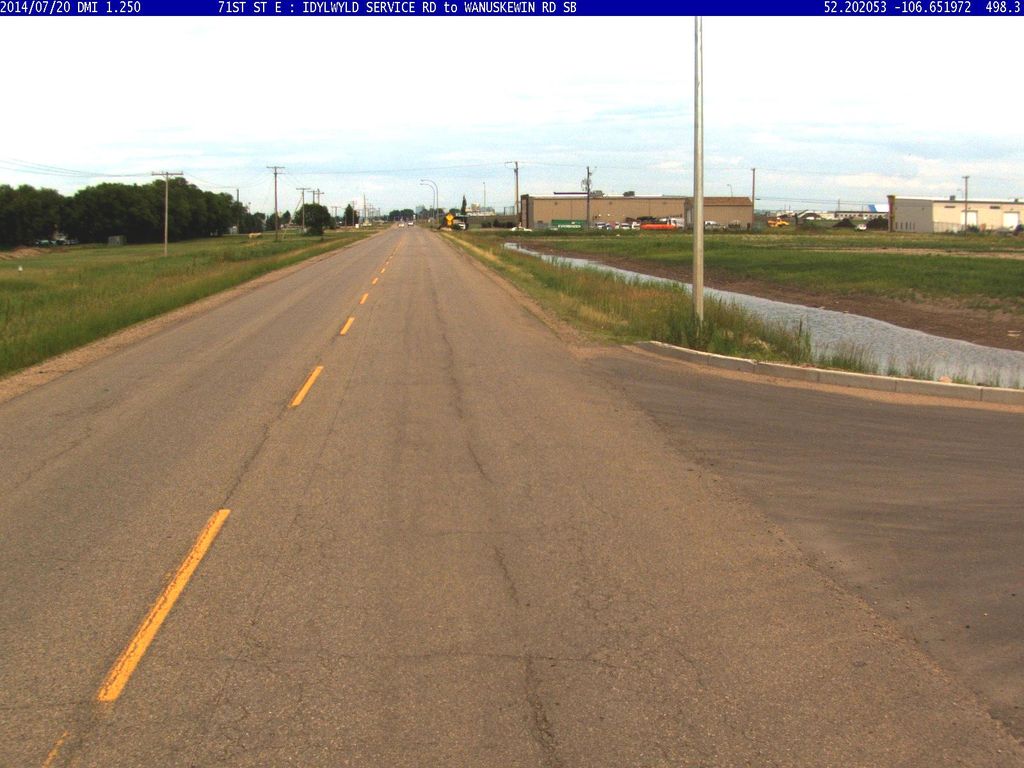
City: saskatoon